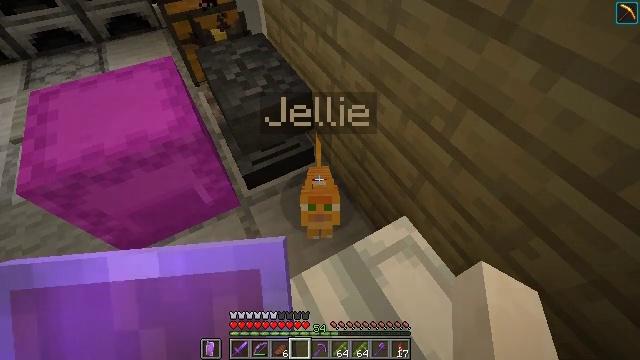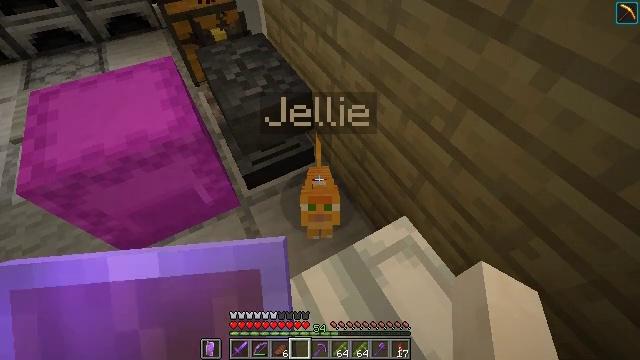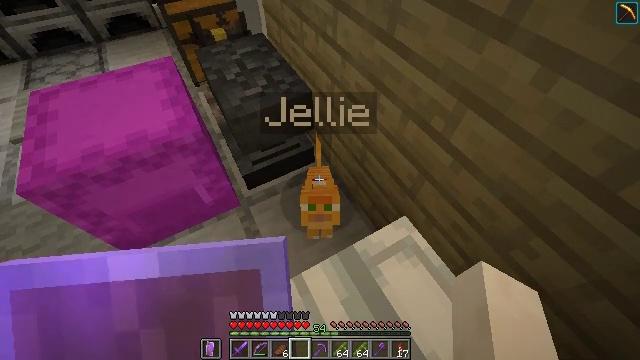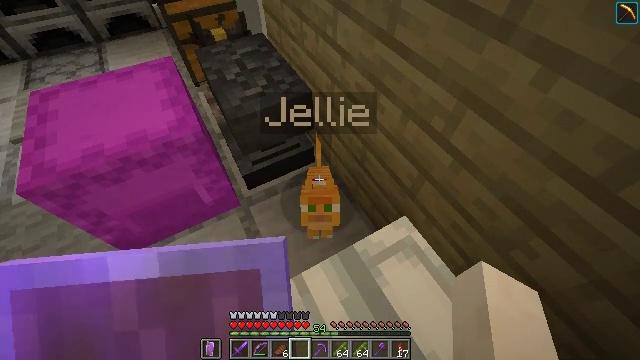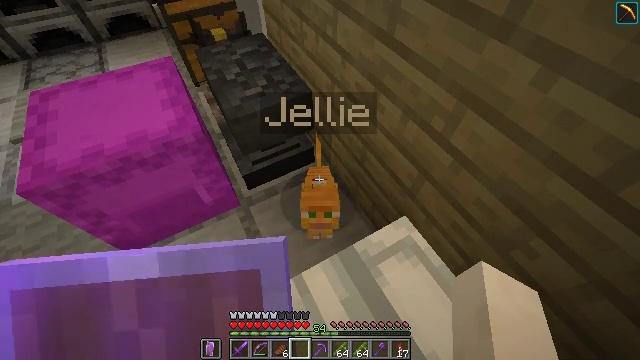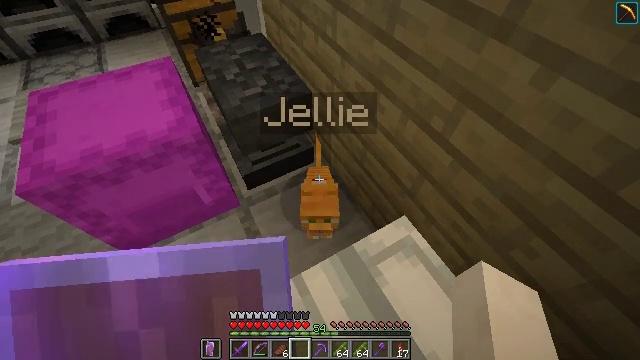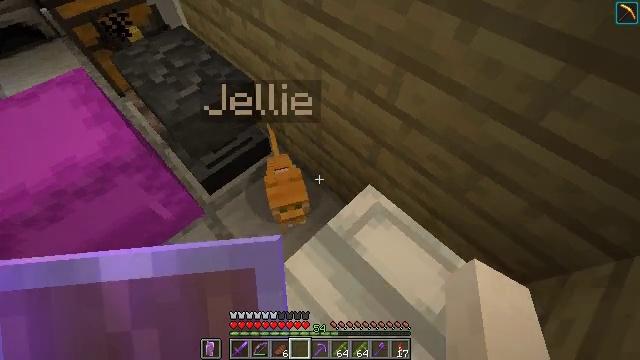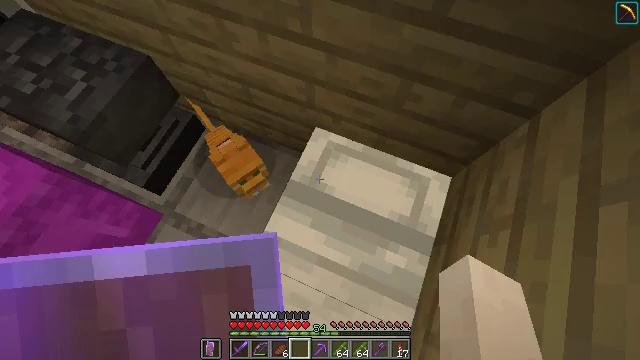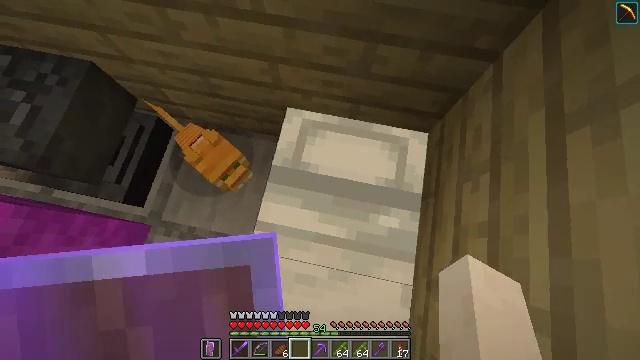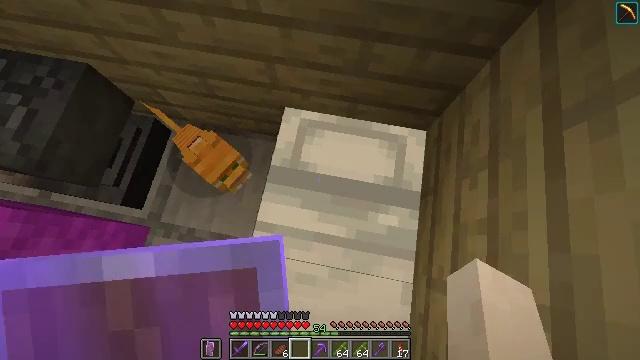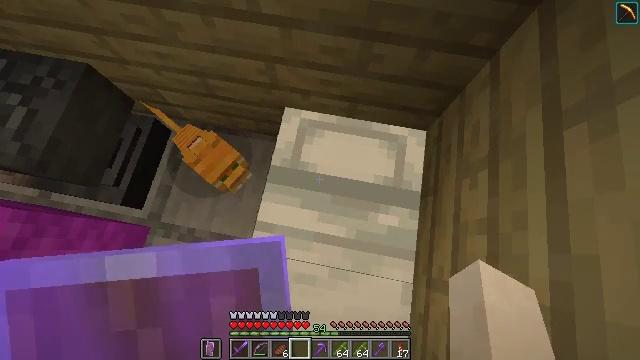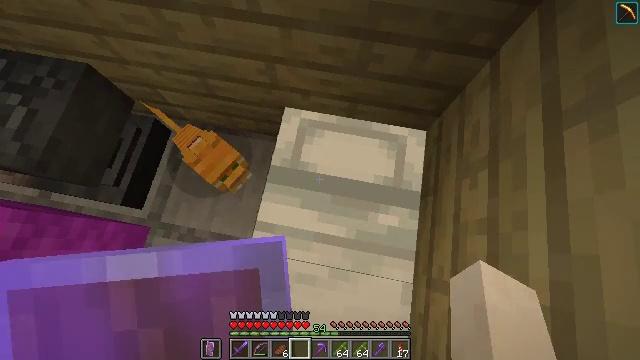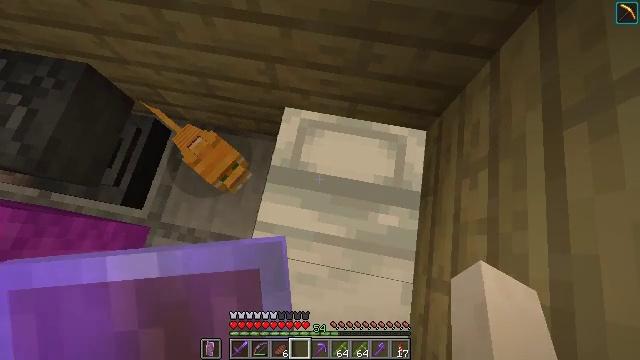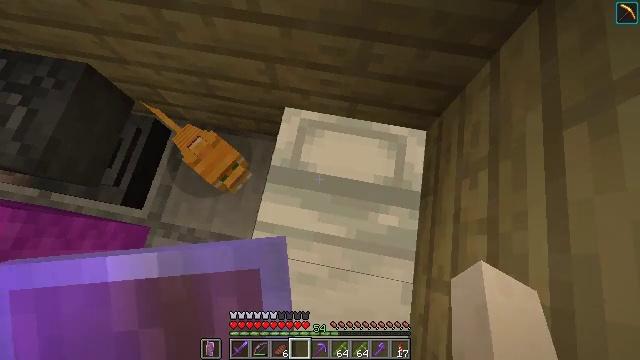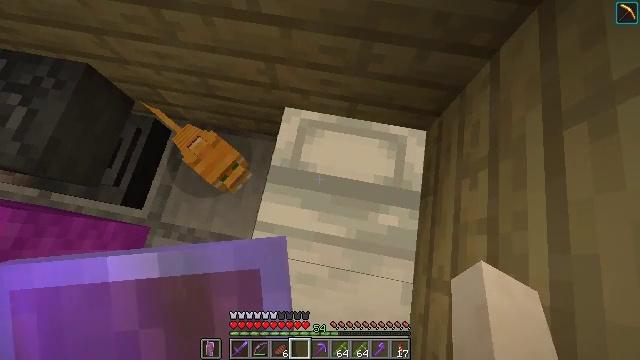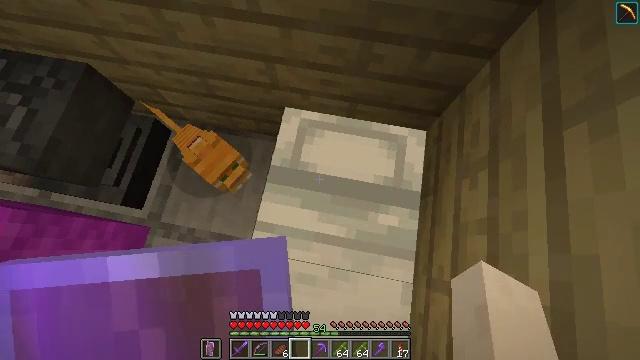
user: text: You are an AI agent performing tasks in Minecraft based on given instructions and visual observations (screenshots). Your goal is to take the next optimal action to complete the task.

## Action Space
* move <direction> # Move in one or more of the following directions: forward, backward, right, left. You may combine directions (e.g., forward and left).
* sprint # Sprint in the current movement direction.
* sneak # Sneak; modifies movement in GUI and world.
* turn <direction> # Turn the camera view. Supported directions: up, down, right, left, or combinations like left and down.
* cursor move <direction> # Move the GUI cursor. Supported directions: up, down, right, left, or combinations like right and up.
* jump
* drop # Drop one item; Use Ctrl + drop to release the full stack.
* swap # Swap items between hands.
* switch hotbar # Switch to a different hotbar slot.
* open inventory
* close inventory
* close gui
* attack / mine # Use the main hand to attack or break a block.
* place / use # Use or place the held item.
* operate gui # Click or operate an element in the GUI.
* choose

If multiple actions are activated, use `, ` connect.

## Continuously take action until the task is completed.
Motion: motion action
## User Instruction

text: Break the spruce log from the tree.
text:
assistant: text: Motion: no_op
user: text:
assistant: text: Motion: no_op
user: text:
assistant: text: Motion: no_op
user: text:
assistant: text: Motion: no_op
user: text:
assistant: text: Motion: no_op
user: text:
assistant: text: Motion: turn right and down
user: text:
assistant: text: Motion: turn right and down
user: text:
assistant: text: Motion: turn right and down
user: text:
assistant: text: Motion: no_op
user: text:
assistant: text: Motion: no_op
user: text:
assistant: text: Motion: no_op
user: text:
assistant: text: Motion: use / place
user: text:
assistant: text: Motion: use / place
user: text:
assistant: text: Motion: use / place
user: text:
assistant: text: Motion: use / place
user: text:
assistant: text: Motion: no_op
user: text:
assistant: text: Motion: no_op
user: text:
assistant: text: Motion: no_op
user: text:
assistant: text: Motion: no_op
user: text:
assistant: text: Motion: no_op
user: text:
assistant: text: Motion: no_op
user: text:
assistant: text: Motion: no_op
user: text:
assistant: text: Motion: no_op
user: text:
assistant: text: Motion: no_op
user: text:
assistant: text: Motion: no_op
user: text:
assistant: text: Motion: no_op
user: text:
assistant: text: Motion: use / place
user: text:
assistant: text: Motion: turn left, use / place
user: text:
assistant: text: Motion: use / place
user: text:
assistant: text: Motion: use / place